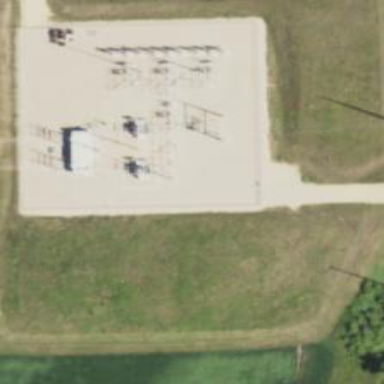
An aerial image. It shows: Switch for power supply.